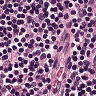
Metastatic tissue present: no